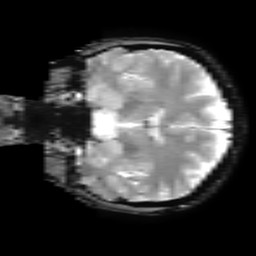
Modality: T2starw
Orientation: coronal
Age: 29
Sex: female
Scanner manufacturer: ge
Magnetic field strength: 3 T
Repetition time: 0.65 s
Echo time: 0.02 s